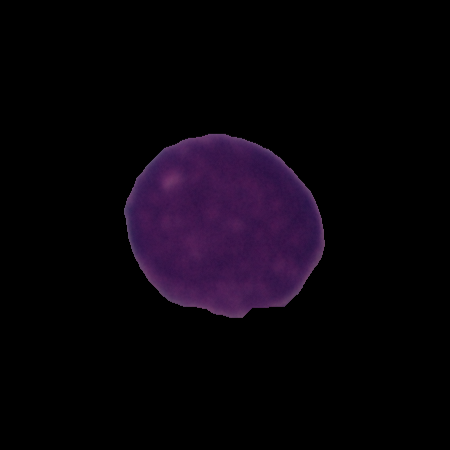
Label: cancer